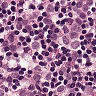
Metastatic tissue present: yes